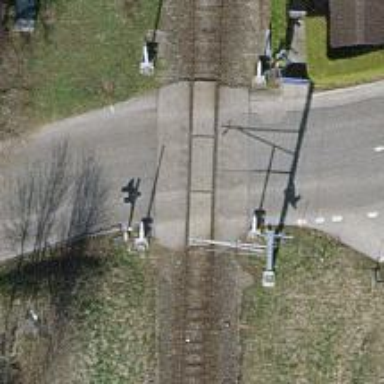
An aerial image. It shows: Level crossing with lights. The barriers at the crossing are of double half type.